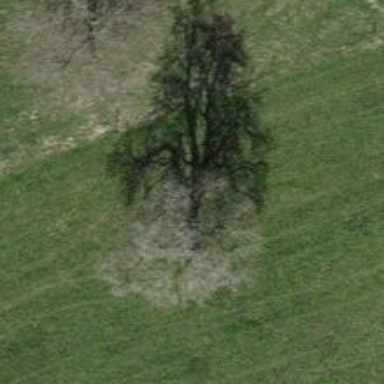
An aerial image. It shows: Single tag "natural: tree."